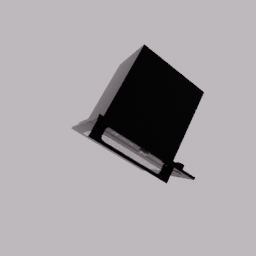
Label: appliances